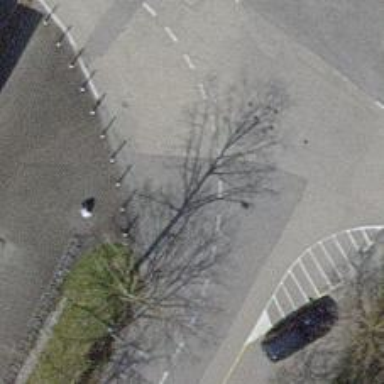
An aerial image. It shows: Bicycle parking area with wall loops.